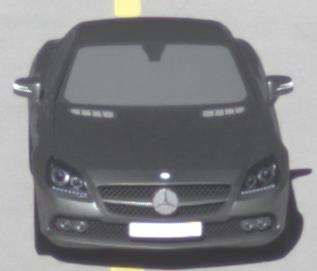
Make: Mercedes-Benz
Model: SLK 200
Detailed model: SLK-Class (172)
Model produced from: 2011/03
Model produced until: 2015/04
Doors: 2
Color: gray
Road condition: dry road
Daytime: morning or afternoon
Contrast: high contrast